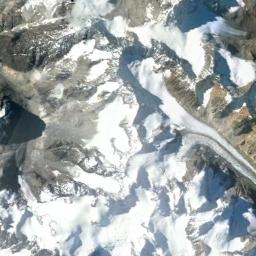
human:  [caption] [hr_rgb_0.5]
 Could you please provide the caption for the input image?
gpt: The snowberg is covered with snow and ice in the top and a U-shaped valley is in the snowberg .

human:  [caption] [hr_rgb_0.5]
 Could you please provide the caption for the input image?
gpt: A snow-covered mountain covered in large areas .

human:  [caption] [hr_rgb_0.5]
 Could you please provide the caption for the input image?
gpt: The snow berg is consist of bare land and white snow .

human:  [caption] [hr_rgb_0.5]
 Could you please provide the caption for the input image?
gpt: There is snow on the part of the snowberg .

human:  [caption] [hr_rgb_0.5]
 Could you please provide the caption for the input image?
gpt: There are much snow and some bare land on the snowberg .